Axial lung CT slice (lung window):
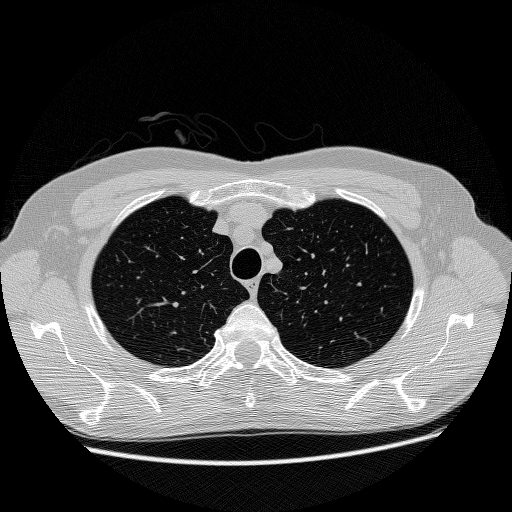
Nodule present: no